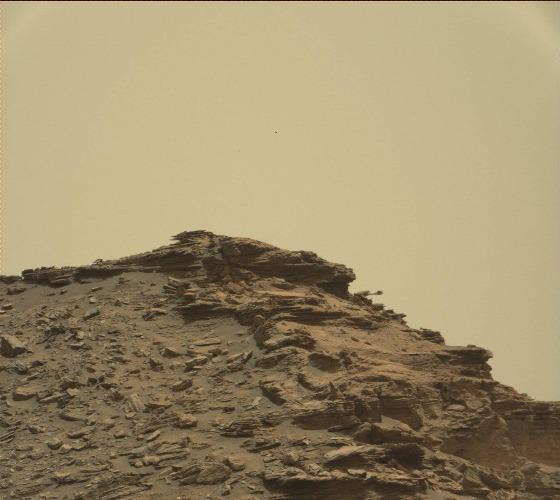
Terrain classes present: Bedrock, Gravel / Sand / Soil, Rock, Shadow, Sky / Distant Mountains